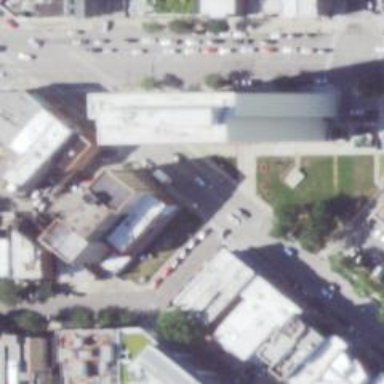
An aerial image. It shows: Veterinary facility.